Question: I have a list of items in a sheet like so:

My code goes through each row and groups the supplier and copies some information into a work book for each supplier. In this scenario there are 2 unique suppliers, so 2 workbooks will be created. This works.
Next I want to save each workbook in a specific folder path. If the folder path does not exist then it should be created.
Here's the piece of code for this bit:
'''
'Check directort and save
Path = "G:\BUYING\Food Specials. Food Promotions\(1) PLANNING\(1) Projects\Promo Announcements" & .Range("H" & i) & "\KW " & .Range("A" & i) & ""
If Dir(Path, vbDirectory) = "" Then
Shell ("cmd /c mkdir """ & Path & """")
End If
wbTemplate.SaveCopyAs Filename:=Path & file & " - " & file3 & " (" & file2 & ").xlsx"
'''
For some reason, both workbooks are saved if the directory exists, but only one workbook is saved if the directory doesn't exist and has to be created.
Full Code:
'''
Sub Create()
'On Error GoTo Message
Application.DisplayAlerts = False
Application.ScreenUpdating = False
ActiveSheet.DisplayPageBreaks = False
Dim WbMaster As Workbook
Dim wbTemplate As Workbook
Dim wStemplaTE As Worksheet
Dim i As Long
Dim Lastrow As Long
Dim rngToChk As Range
Dim rngToFill As Range
Dim rngToFill2 As Range
Dim rngToFill3 As Range
Dim rngToFill4 As Range
Dim rngToFill5 As Range
Dim rngToFill6 As Range
Dim rngToFill7 As Range
Dim rngToFill8 As Range
Dim rngToFill9 As Range
Dim rngToFil20 As Range
Dim CompName As String
Dim WkNum As Integer
Dim WkNum2 As Integer
Dim WkNum3 As Integer
Dim WkNum4 As Integer
Dim FilePath1 As String
Dim TreatedCompanies As String
Dim FirstAddress As String
'''Reference workbooks and worksheet
Set WbMaster = ThisWorkbook
WkNum = Left(ThisWorkbook.Worksheets(1).Range("C5").Value, (InStr(1, ThisWorkbook.Worksheets(1).Range("C5").Value, " - ")) - 1)
WkNum2 = Trim(WkNum)
WkNum3 = Right(ThisWorkbook.Worksheets(1).Range("C5").Value, (InStr(1, ThisWorkbook.Worksheets(1).Range("C5").Value, " - ")) - 1)
WkNum4 = Trim(WkNum3)
'''Loop through Master Sheet to get wk numbers and supplier names
With WbMaster.Sheets(1)
Lastrow = .Cells(.Rows.Count, "A").End(xlUp).Row
For i = 11 To Lastrow
Set rngToChk = .Range("A" & i)
MyWeek = rngToChk.Value
CompName = rngToChk.Offset(0, 5).Value
'Check Criteria Is Met
If MyWeek >= WkNum2 And MyWeek <= WkNum4 And InStr(1, TreatedCompanies, CompName) Or CompName = vbNullString Then
'Start Creation
'''Company already treated, not doing it again
Else
'''Open a new template
On Error Resume Next
Set wbTemplate = Workbooks.Open("G:\BUYING\Food Specials. Food Promotions\(1) PLANNING\(1) Projects\Promo Announcements\Announcement Template.xlsx")
Set wStemplaTE = wbTemplate.Sheets(1)
'''Set Company Name to Template
wStemplaTE.Range("C13").Value = CompName
'''Add it to to the list of treated companies
TreatedCompanies = TreatedCompanies & "/" & CompName
'''Define the 1st cell to fill on the template
Set rngToFill = wStemplaTE.Range("A31")
'Remove uneeded announcement rows
'wStemplaTE.Range("A31:A40").SpecialCells(xlCellTypeBlanks).EntireRow.Hidden = True
'On Error GoTo Message21
'Create Folder Directory
file = AlphaNumericOnly(.Range("G" & i))
file2 = AlphaNumericOnly(.Range("C" & i))
file3 = AlphaNumericOnly(.Range("B" & i))
'Check directort and save
Path = "G:\BUYING\Food Specials. Food Promotions\(1) PLANNING\(1) Projects\Promo Announcements" & .Range("H" & i) & "\KW " & .Range("A" & i) & ""
If Dir(Path, vbDirectory) = "" Then
Shell ("cmd /c mkdir """ & Path & """")
End If
wbTemplate.SaveCopyAs Filename:=Path & file & " - " & file3 & " (" & file2 & ").xlsx"
wbTemplate.Close False
End If
Next i
End With
End Sub
Function AlphaNumericOnly(strSource As String) As String
Dim i As Integer
Dim strResult As String
For i = 1 To Len(strSource)
Select Case Asc(Mid(strSource, i, 1))
Case 48 To 57, 65 To 90, 97 To 122: 'include 32 if you want to include space
strResult = strResult & Mid(strSource, i, 1)
End Select
Next
AlphaNumericOnly = strResult
End Function
'''
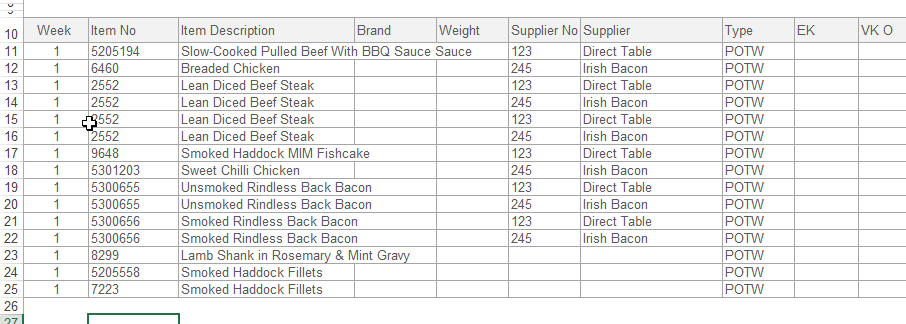
Answer: You need to check if the folder exists. If not, then make it. This function does the job. Place it before saving your workbook.
'''
'requires reference to Microsoft Scripting Runtime
Function MkDir(strDir As String, strPath As String)
Dim fso As New FileSystemObject
Dim path As String
'examples of the input arguments
'strDir = "Folder"
'strPath = "C:"
path = strPath & strDir
If Not fso.FolderExists(path) Then
' doesn't exist, so create the folder
fso.CreateFolder path
End If
End Function
'''
it's better to avoid using 'Shell' command for this as it is likely to return errors for various reasons. Your code even ignores/bypasses errors which is not wise.